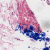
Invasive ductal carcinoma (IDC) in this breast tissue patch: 0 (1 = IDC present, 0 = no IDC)